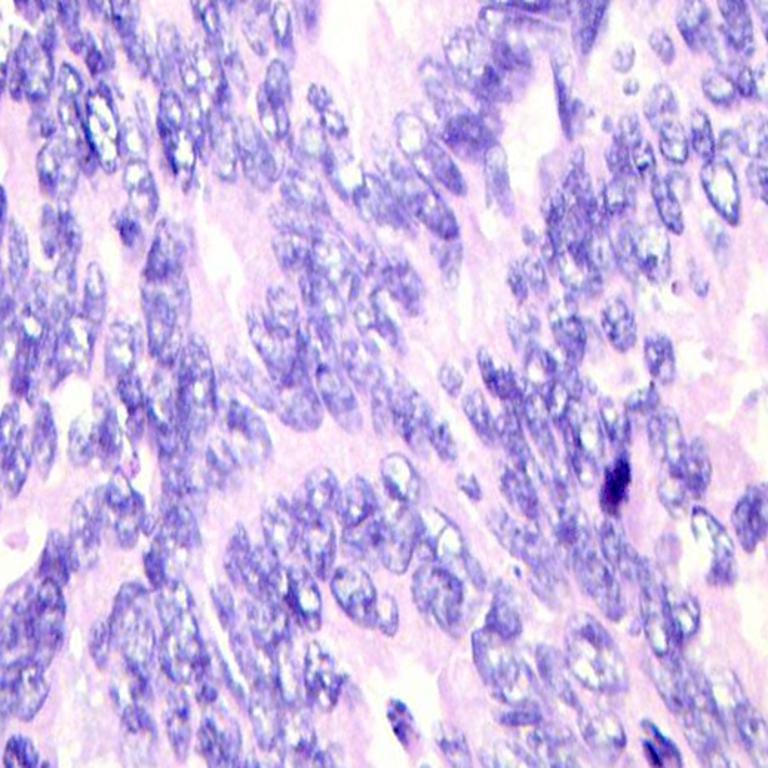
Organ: colon
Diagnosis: adenocarcinomas